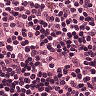
Metastatic tissue present: no